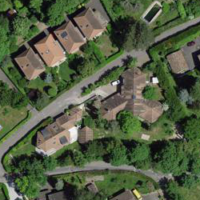
EUNIS habitat code: 55
Species observed at this site:
Clinopodium vulgare